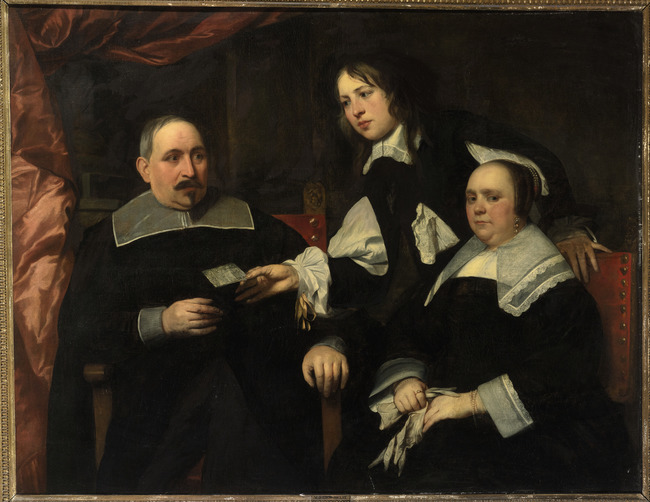
Title: Family portrait of an unknown couple with their son
Artist: Anoniem (Zuidelijke Nederlanden (historische regio)) ca. 1665
Earliest date: 1660
Latest date: 1665
Genre: painting
Iconography: Gloves
Keywords: family portrait, group portrait, three human figures, spouse, knee-length portrait, sitting, moustache, soul patch, flat collar, letter in the hand, glove/gloves in hand, curtain/drapery background